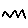
Label: zigzag